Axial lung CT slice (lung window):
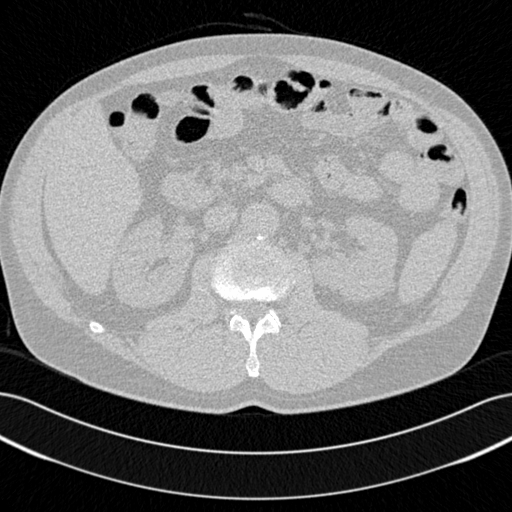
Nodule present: no